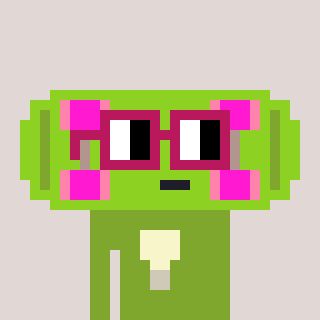
a pixel art character with square dark red glasses, a skateboard-shaped head and a slimegreen-colored body on a warm background